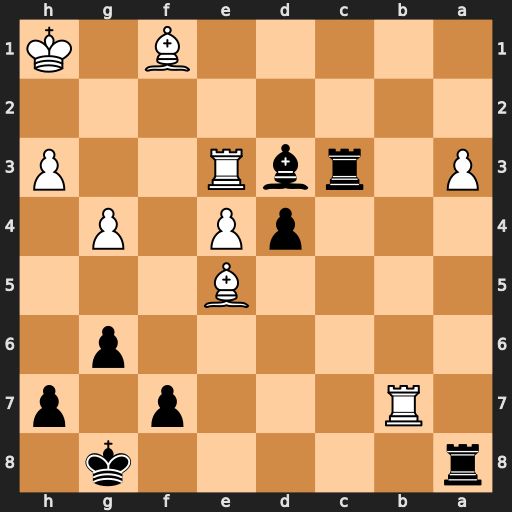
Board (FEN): r5k1/1R3p1p/6p1/4B3/3pP1P1/P1rbR2P/8/5B1K
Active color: b
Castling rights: -
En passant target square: -
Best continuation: dxe3 Bxc3 Bxe4+